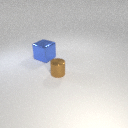
small brown metal cylinder in front of large blue metal cube